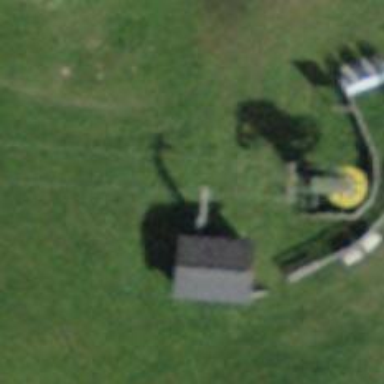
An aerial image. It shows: Pylon used for aerialway.